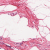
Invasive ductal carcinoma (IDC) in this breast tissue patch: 0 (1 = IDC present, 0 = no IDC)